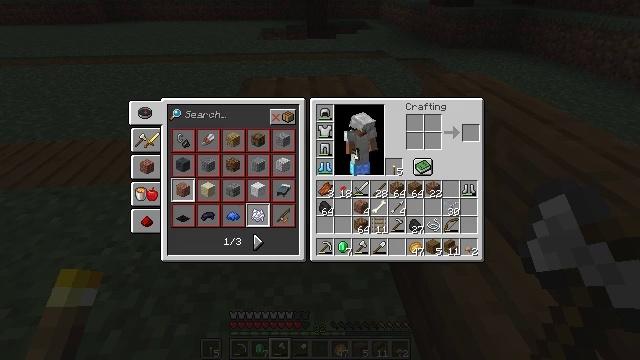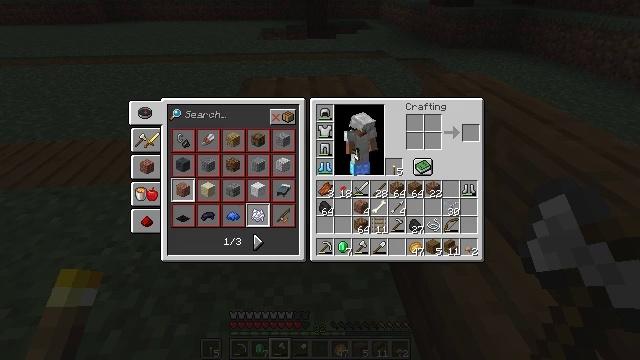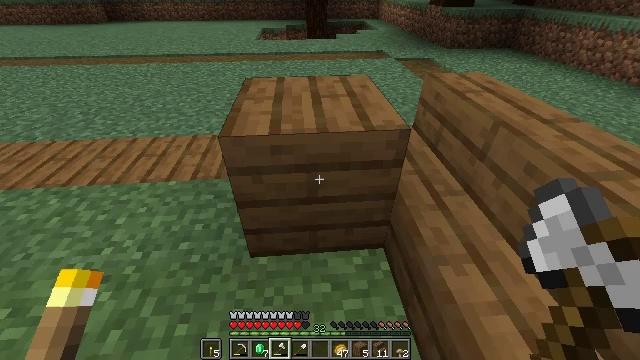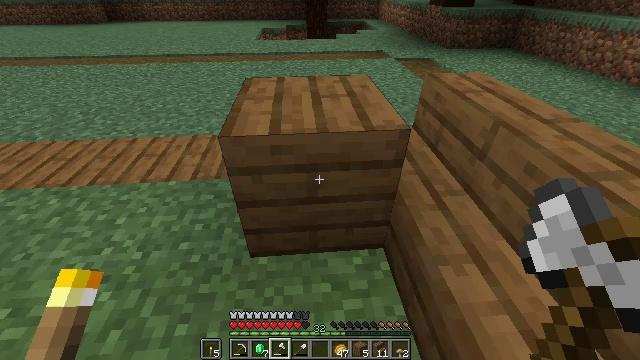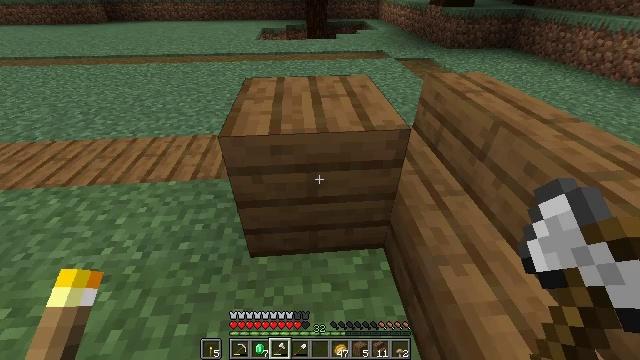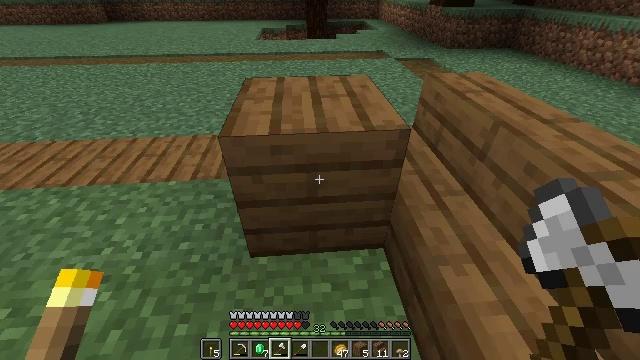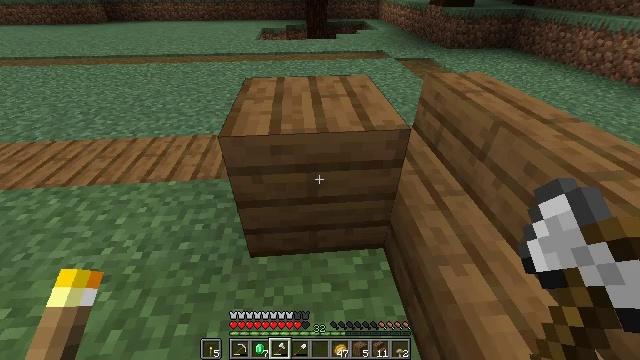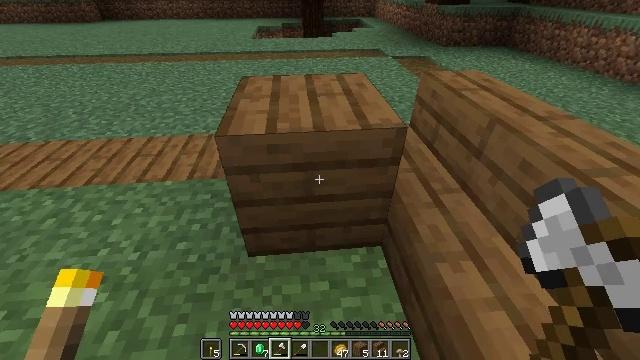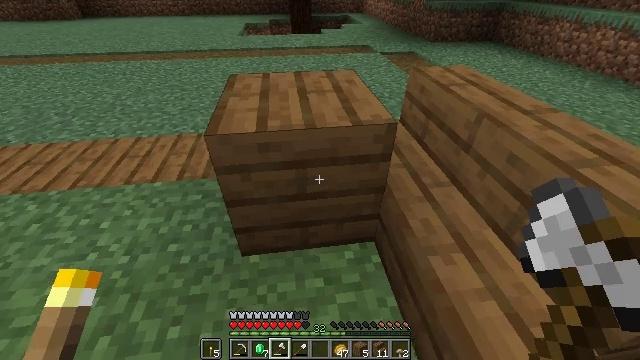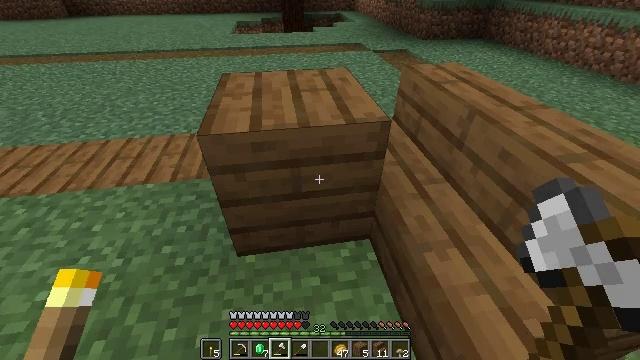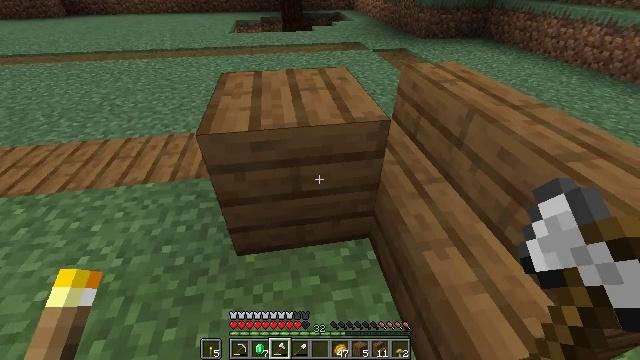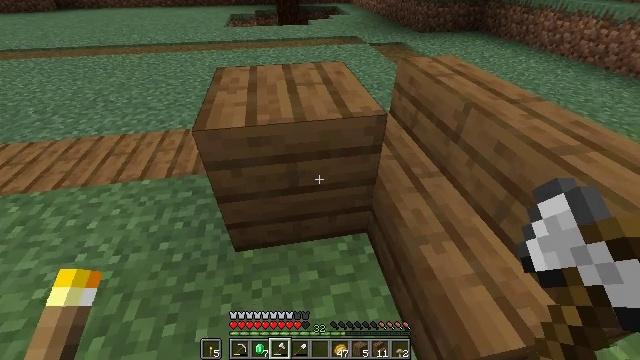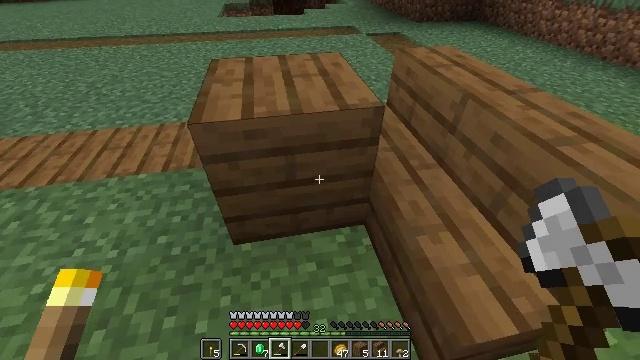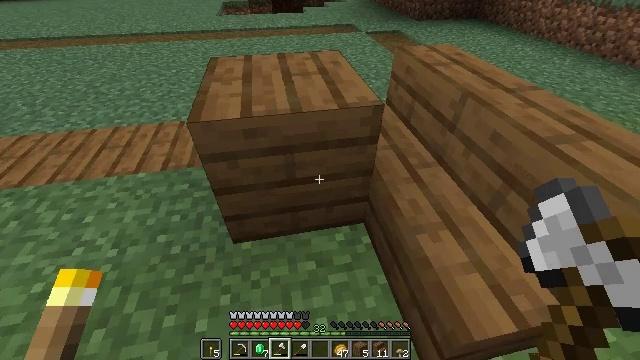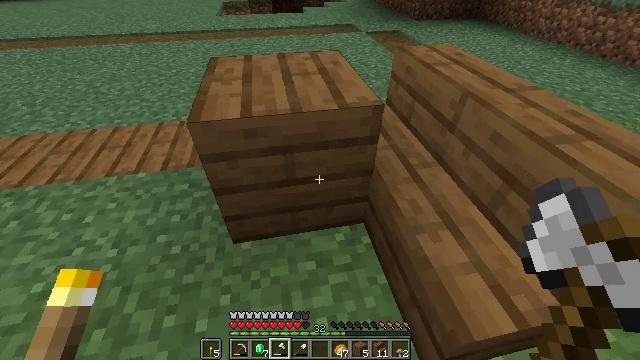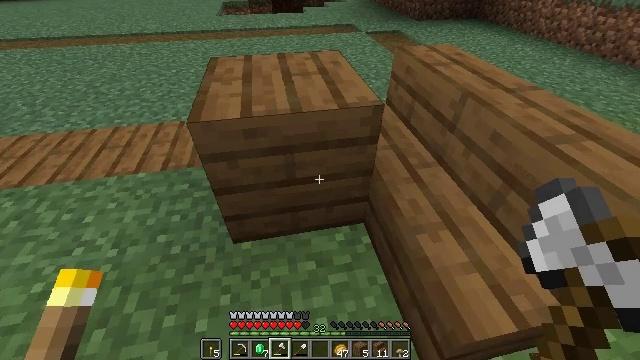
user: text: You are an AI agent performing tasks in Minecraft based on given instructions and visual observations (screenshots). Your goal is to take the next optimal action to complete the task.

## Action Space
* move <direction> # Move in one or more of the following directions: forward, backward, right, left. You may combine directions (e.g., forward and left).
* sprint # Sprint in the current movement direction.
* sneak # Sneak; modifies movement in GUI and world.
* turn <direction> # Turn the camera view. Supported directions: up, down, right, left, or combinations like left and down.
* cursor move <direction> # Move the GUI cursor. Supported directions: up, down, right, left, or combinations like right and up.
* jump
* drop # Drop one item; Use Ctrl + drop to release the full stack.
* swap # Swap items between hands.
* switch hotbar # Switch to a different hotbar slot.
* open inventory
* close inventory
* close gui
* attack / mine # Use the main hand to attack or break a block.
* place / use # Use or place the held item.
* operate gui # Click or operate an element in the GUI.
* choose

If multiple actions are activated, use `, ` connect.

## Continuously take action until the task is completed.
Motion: motion action
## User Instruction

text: Break the spruce stairs for wood.
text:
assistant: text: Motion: no_op
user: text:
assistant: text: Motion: no_op
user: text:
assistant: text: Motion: no_op
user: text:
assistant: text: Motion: no_op
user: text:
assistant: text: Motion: no_op
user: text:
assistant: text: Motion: no_op
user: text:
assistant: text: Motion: no_op
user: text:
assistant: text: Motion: turn right
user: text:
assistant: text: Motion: turn right
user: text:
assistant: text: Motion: no_op
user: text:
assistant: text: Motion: turn down
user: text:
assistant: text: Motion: turn down
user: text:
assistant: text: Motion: no_op
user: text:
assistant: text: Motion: no_op
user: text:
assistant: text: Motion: no_op
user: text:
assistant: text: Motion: no_op
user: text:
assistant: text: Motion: move forward
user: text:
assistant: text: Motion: move forward, turn right and down
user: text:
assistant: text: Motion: move forward, turn right and down
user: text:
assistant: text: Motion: turn right and down
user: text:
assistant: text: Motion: turn right and down
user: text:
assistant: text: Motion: turn right
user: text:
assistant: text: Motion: turn right
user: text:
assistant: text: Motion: no_op
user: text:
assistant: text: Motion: turn right
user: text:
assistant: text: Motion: turn right
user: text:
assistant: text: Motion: no_op
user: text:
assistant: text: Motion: turn right
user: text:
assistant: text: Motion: turn right
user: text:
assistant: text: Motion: turn right